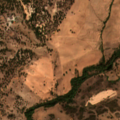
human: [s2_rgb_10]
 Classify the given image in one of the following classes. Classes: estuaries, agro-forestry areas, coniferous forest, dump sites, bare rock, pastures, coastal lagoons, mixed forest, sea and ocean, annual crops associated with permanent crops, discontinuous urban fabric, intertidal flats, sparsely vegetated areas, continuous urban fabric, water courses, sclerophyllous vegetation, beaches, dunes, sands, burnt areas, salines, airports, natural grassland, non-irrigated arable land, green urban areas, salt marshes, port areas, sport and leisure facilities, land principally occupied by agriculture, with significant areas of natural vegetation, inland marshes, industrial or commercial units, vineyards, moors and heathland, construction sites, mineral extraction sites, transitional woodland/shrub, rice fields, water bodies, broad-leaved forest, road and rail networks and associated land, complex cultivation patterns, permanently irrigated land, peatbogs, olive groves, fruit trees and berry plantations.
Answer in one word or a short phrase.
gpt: non-irrigated arable land, annual crops associated with permanent crops, complex cultivation patterns, land principally occupied by agriculture, with significant areas of natural vegetation, agro-forestry areas, broad-leaved forest